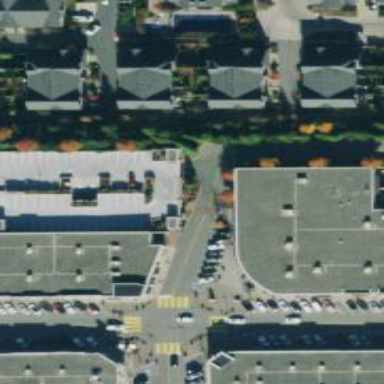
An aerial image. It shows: Marked road crossing with pedestrian island.